Question: I would like to make a window as a container base window for the other windows just like the SQL Management Studio main window

I remember it is a just property in the windows application project..How can i do this in WPF
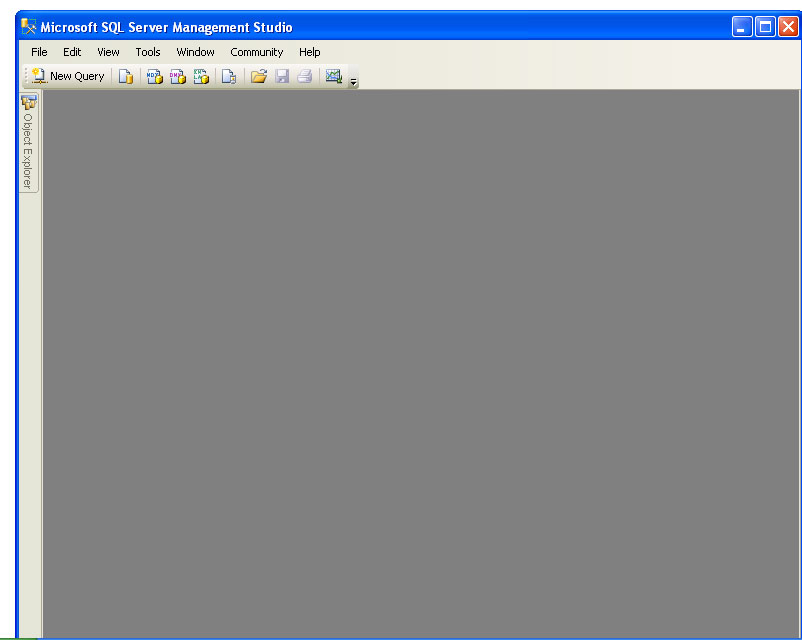
Answer: Are you looking for <URL>?